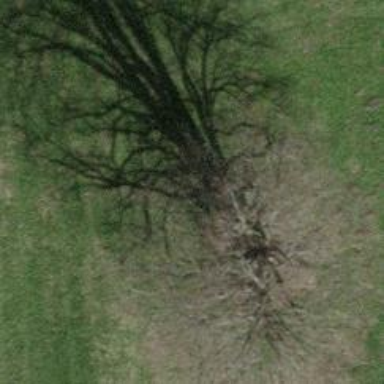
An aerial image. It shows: Beautiful tree in nature.